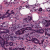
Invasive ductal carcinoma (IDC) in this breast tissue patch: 1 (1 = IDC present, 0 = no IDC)